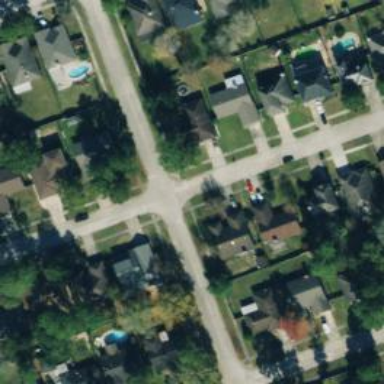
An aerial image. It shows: Unmarked road crossing.